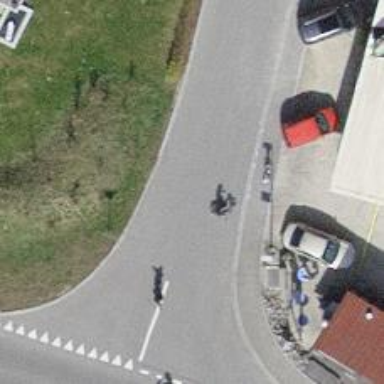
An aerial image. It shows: Driveway for service vehicles.